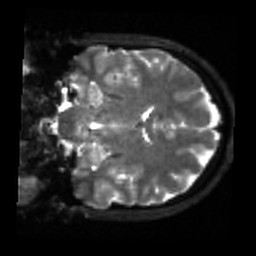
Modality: sbref
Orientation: coronal
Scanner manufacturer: siemens
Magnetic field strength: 3 T
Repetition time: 4 s
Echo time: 0.0594 s